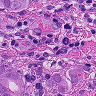
Metastatic tissue present: yes